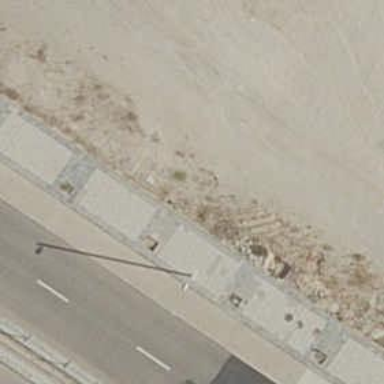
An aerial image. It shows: Pedestrian road.